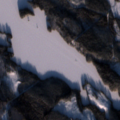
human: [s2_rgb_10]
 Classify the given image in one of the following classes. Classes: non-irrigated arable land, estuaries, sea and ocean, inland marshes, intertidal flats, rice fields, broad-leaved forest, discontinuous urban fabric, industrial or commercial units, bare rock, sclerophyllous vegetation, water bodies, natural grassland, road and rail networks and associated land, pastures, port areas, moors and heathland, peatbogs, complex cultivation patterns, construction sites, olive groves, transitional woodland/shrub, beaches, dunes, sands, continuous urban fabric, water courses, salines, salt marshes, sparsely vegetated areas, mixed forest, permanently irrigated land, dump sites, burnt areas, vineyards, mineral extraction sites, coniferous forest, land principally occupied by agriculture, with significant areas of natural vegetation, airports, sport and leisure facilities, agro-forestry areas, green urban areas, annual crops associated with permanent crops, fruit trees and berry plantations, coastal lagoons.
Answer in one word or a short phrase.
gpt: coniferous forest, mixed forest, water bodies